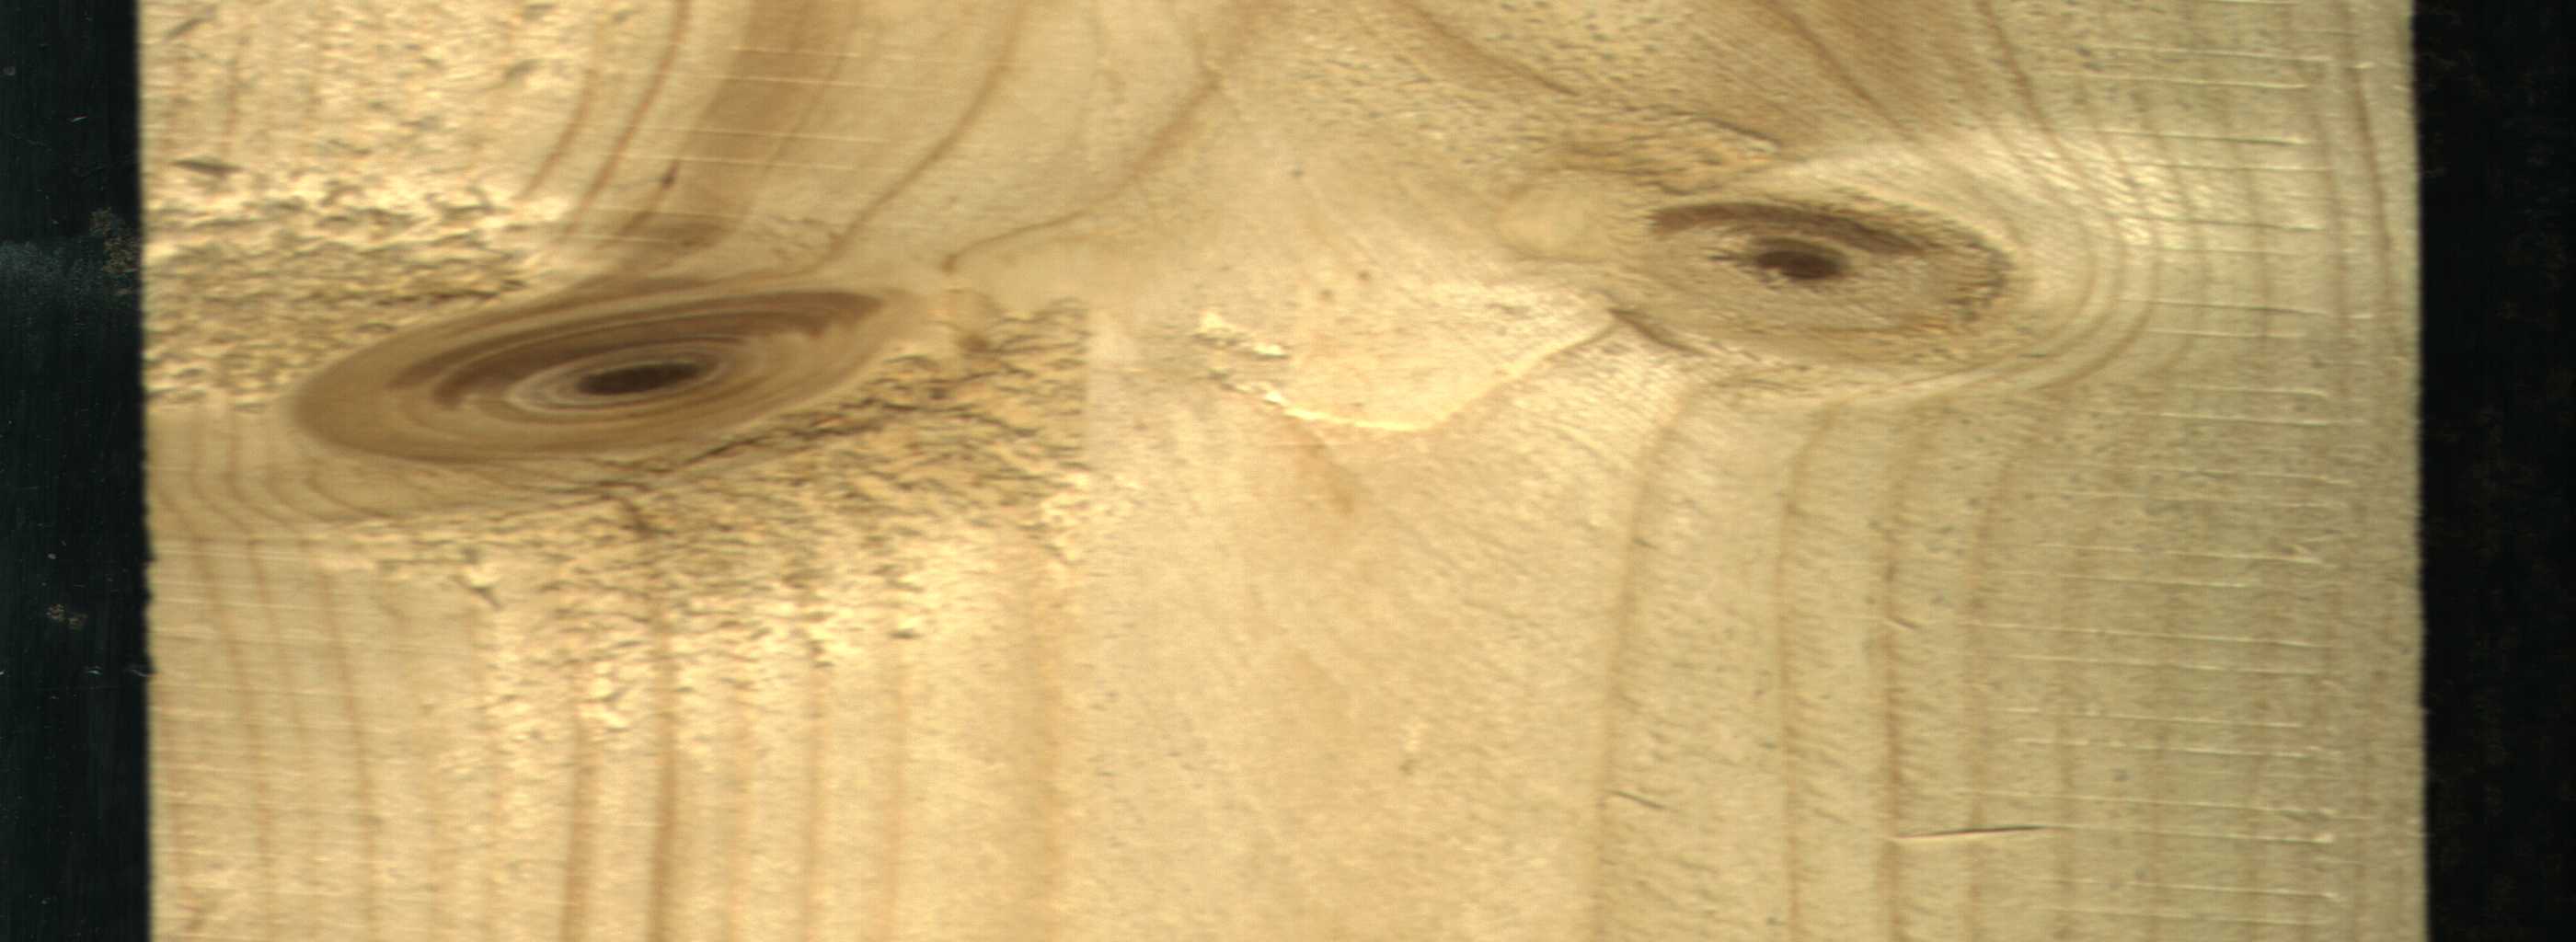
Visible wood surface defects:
Live_Knot
Live_Knot